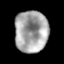
Tissue: lung
Cell type: Epithelial cells
Senescence score: 0.2378
Nuclear area (px): 1362
Mean DAPI intensity: 164.761